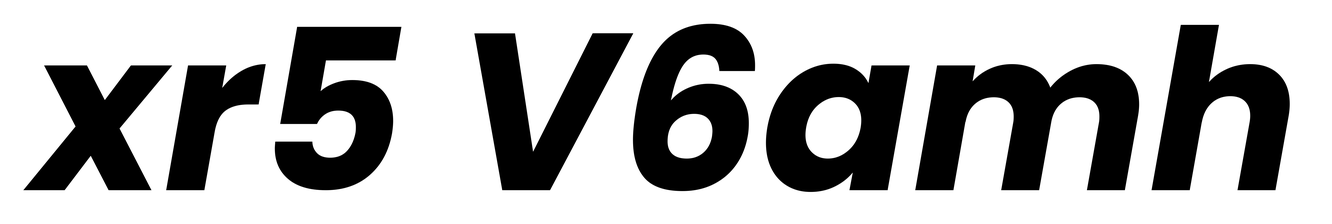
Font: Poppins-BoldItalic